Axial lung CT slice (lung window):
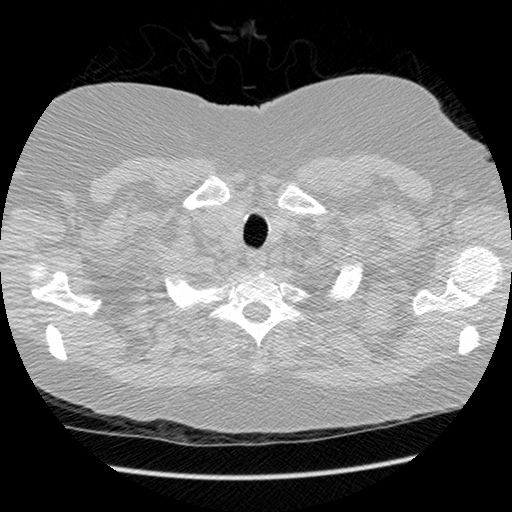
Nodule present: no